Question: I am looking at the moment at the google music app. And I really like the menu button approach they add to the gridview items.
My question is, is there some sort of third party open source library or code snippet i could use to get this effect?
Check the image for reference

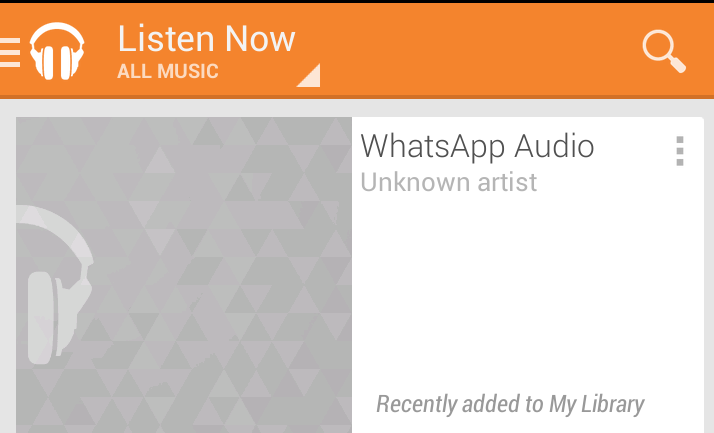
Answer: Nope it's a simple 'ImageButton' they add, and they use the overflow icon as the src.
So basically, all you need is to download the overflow icon from somewhere, add an image button to your grid item layout and then add some code to your custom adapter's getView to handle the clicks.